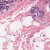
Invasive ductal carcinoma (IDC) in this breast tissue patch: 1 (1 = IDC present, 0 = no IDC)